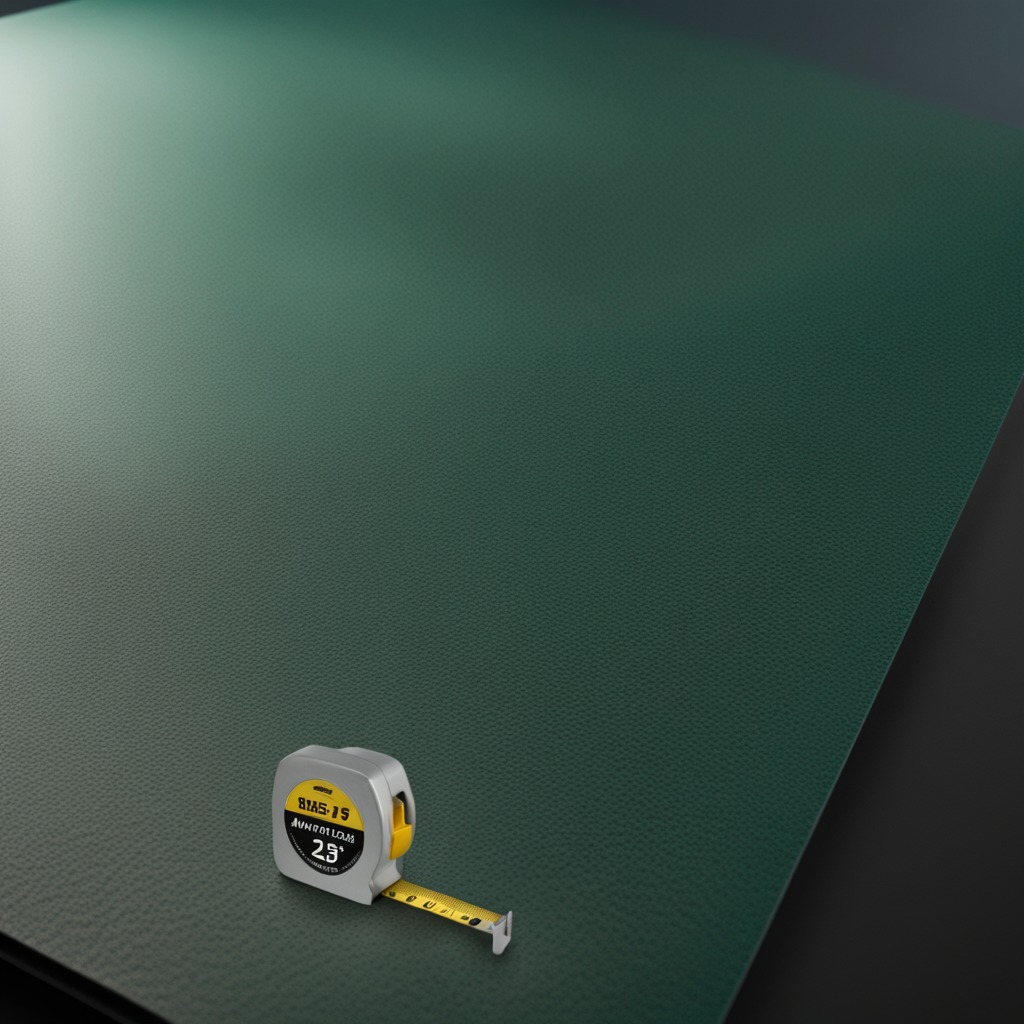
A measuring tape lies on a clean granite tabletop covered with a green rubber mat inside a workshop under bright overhead lighting crisp shadows high clarity worn but beneath the mat.